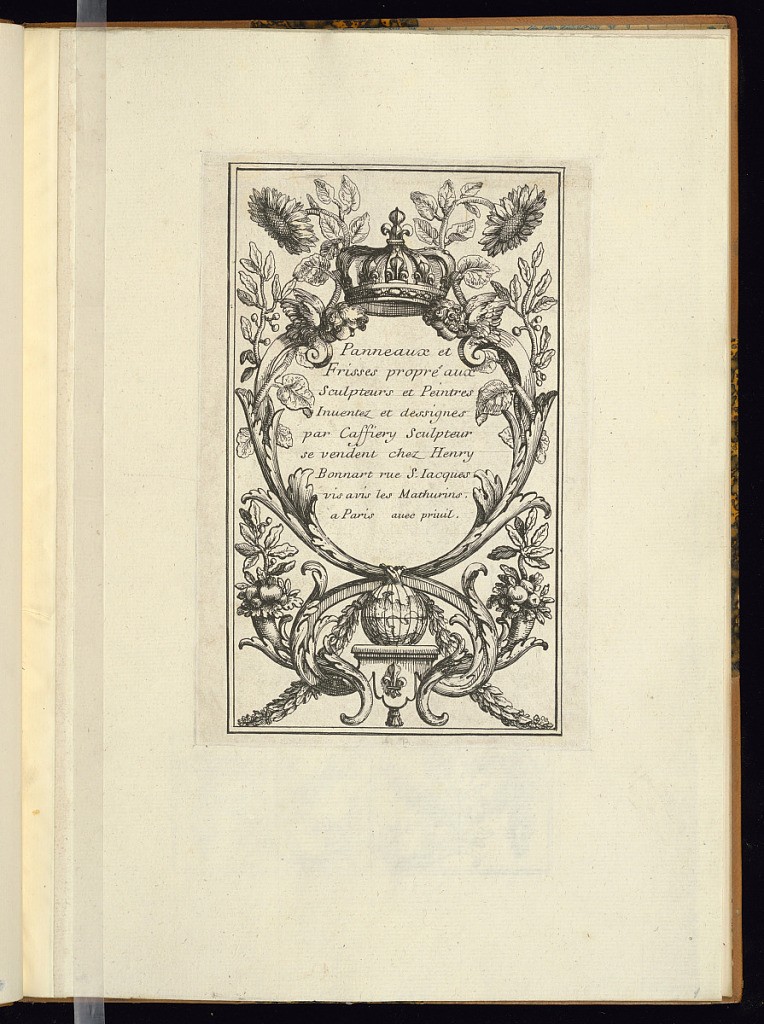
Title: Title Page
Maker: Philippe, I Caffieri, French, 1634 – 1716
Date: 1670–1700
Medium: Etching on laid paper
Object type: Print
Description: Title page for a series of ornamental panel and frieze designs. The title is lettered in the center framed by scrolling acanthus leaves, and putti terminal figures, topped with a French royal crown with fleurs-de-lys, with surrounding foliate branches, sunflowers, cornucopia with fruit, and a globe with festoons of leaves.